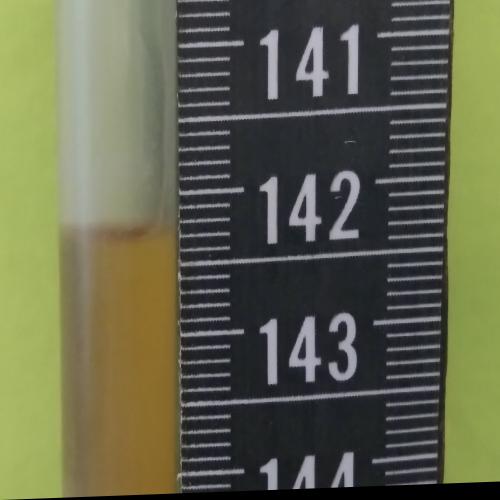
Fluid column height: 142.3 cm